Question: I have a little bit of problem with dotnet core CLI.
When I am in a project directory and type:
'''
dotnet restore
dotnet publish
'''
It creates published version of my code. And it says that my project is in '**PROJECT NAME** -> /Users/**NAME**/hwapp/bin/Debug/netcoreapp1.1/hwapp.dll'.
After typing 'dotnet run' it runs my code but when I step to that directory with my dll file compiled and run that dll with dotnet run command i get the following error.

Can some please explain me what I am doing wrong?
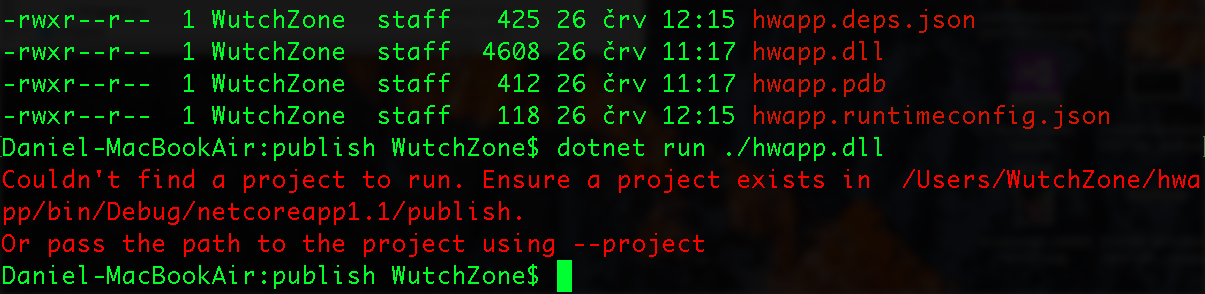
Answer: 'dotnet run' is a development tool meant to run msbuild projects (e.g. 'csproj'), not execute built applications.
Use 'dotnet hwapp.dll' to run a built application.